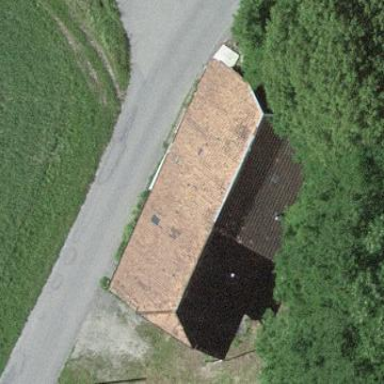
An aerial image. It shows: Farm building.